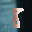
Label: 8